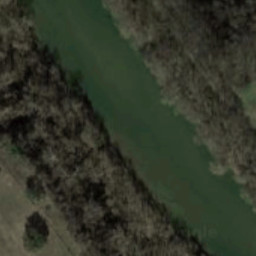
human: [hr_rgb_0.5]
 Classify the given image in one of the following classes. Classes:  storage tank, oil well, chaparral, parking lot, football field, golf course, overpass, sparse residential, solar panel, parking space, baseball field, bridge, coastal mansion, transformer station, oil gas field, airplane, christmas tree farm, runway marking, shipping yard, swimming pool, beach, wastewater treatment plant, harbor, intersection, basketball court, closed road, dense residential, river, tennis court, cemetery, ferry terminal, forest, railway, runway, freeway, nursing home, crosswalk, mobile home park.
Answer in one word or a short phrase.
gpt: river